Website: crate-barrel
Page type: account-selection
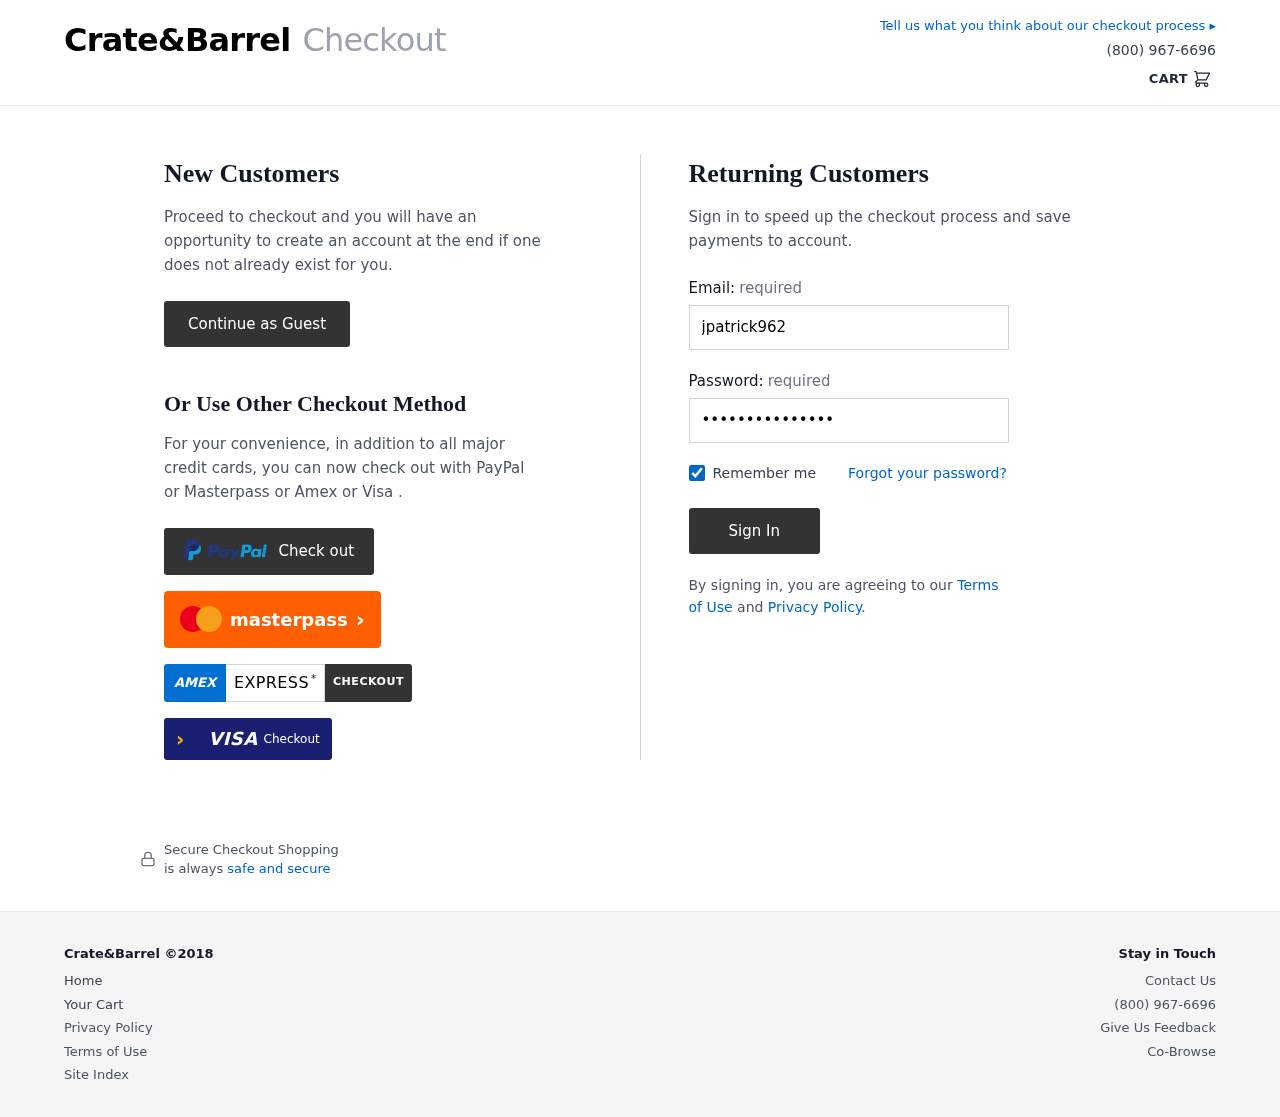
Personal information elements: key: PII_LOGIN_USERNAME
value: jpatrick962